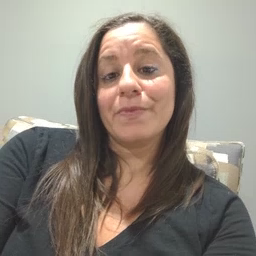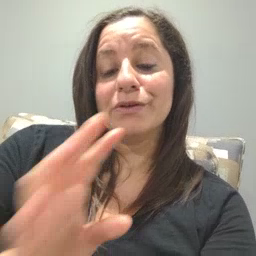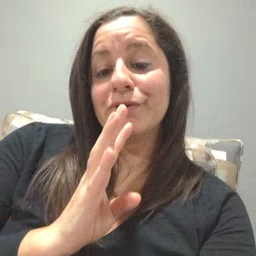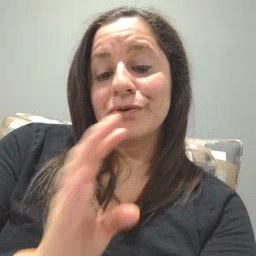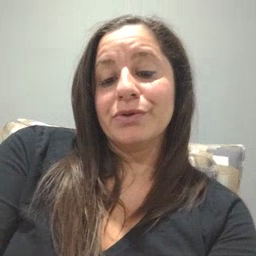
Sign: talk